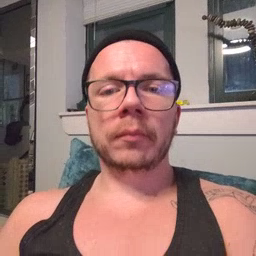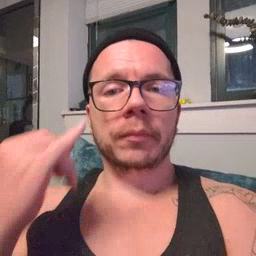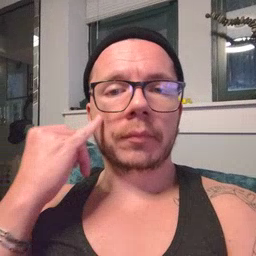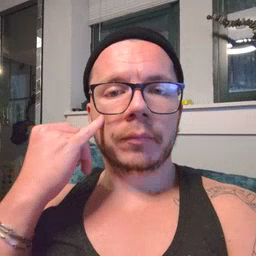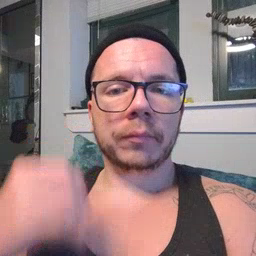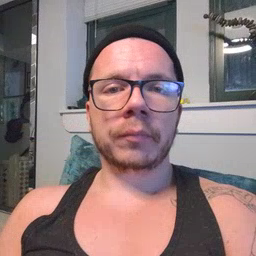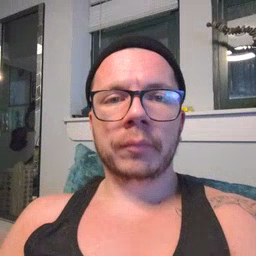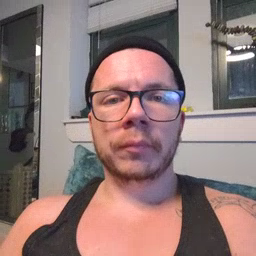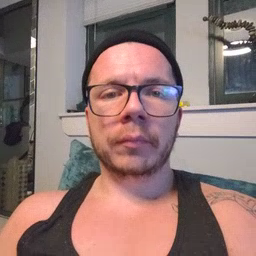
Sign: if